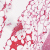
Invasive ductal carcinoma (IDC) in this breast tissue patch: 0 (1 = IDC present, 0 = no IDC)